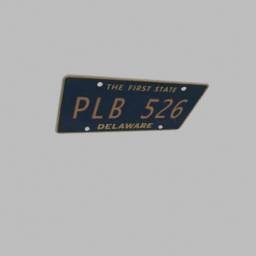
Label: mechanical